Question: I'm looking for an algorithm that generates lines (or polylines if needed) that connect polygons.
Input: contains N polygons with coordinates for their vertices. The polygons are not intersecting, but may be inside each other.
Output: Vertices for N-1 lines (or polylines if necessary) connecting
Rules:
- - -
Example picture:

Any suggestions?
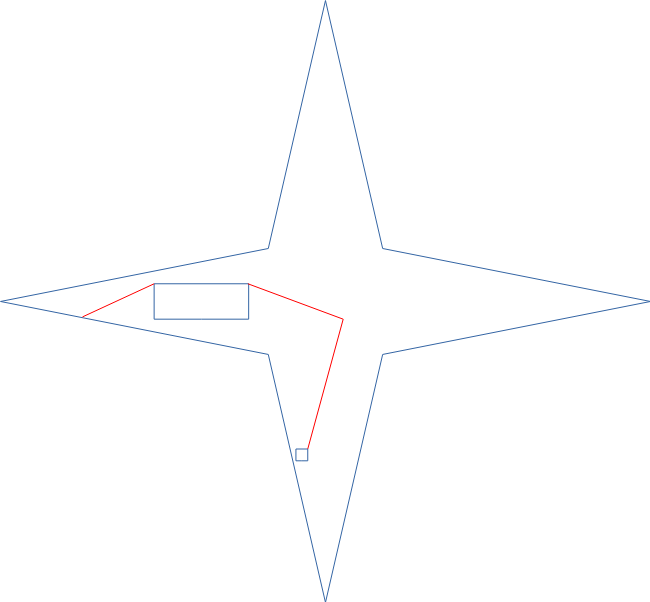
Answer: Borrowing a trick from Kruskal's playbook, while there is more one polygon,
1. Find the closest pair of polygons (in general, a polygon can actually be a set of polygons with connecting bridges);
2. Connect them at their closest points with a straight line segment.
By taking the closest connection we can guarantee that its interior doesn't touch anything it shouldn't (otherwise the crossing would yield a shorter connection).